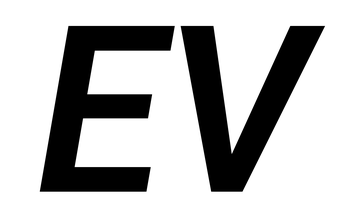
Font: Roboto-Italic_SemiBold_Italic